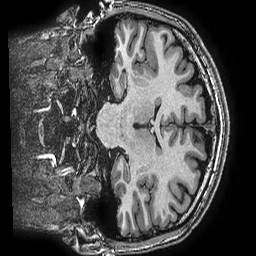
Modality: T1w
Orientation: coronal
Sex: male
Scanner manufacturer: ge
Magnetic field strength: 3 T
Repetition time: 0.0077 s
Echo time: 0.003436 s